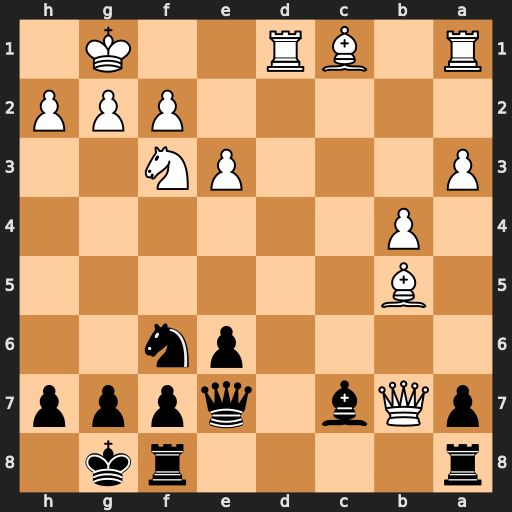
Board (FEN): r4rk1/pQb1qppp/4pn2/1B6/1P6/P3PN2/5PPP/R1BR2K1
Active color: b
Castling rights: -
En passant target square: -
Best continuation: Bxh2+ Nxh2 Qxb7